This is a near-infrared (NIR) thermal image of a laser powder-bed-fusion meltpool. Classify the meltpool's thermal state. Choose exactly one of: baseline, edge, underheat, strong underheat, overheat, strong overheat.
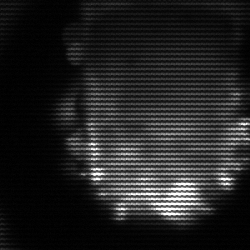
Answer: baseline